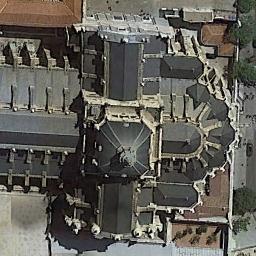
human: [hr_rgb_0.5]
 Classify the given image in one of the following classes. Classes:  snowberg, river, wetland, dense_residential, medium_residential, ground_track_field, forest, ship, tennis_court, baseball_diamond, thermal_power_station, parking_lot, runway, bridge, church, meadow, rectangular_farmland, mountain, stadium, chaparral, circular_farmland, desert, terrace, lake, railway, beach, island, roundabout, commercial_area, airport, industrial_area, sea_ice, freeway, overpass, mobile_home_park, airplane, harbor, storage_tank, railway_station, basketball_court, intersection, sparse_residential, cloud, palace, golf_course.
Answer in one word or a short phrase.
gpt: palace